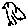
Label: bird